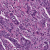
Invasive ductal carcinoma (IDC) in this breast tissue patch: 1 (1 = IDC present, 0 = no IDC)